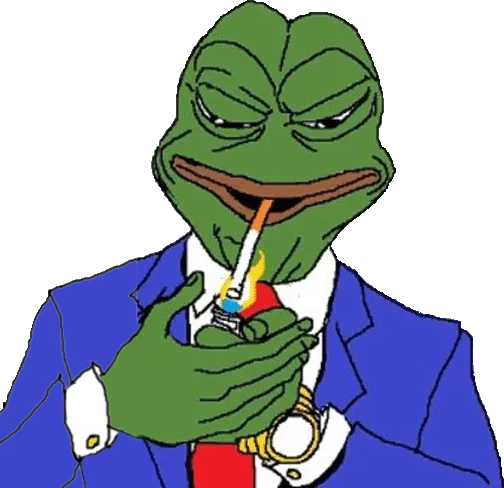
Label: 5_Pepe